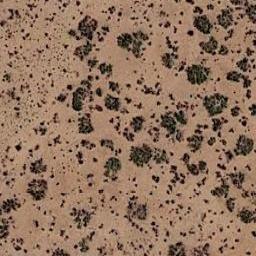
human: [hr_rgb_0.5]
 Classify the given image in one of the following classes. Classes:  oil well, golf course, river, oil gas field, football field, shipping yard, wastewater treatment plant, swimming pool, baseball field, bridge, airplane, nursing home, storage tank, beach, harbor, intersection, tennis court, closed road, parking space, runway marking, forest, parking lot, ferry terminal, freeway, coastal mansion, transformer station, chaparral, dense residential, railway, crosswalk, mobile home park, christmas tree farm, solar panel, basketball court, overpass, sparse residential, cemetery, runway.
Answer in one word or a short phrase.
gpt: chaparral